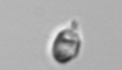
Label: Balanion